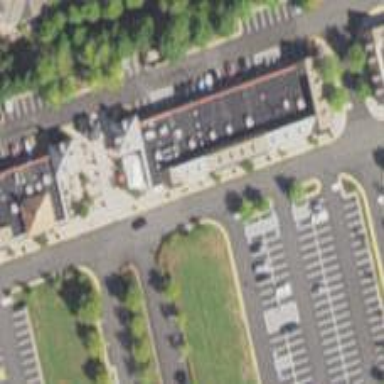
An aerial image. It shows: Veterinary facility.